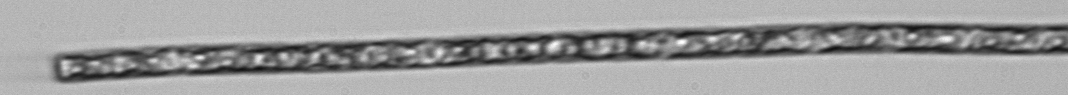
Label: Guinardia_delicatula